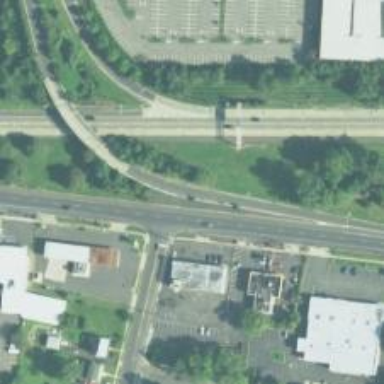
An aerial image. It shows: Trunk link highway.